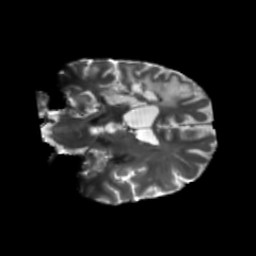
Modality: T2w
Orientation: coronal
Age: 60
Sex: male
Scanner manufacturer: siemens
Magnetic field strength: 3 T
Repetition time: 5.47 s
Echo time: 0.0854 s